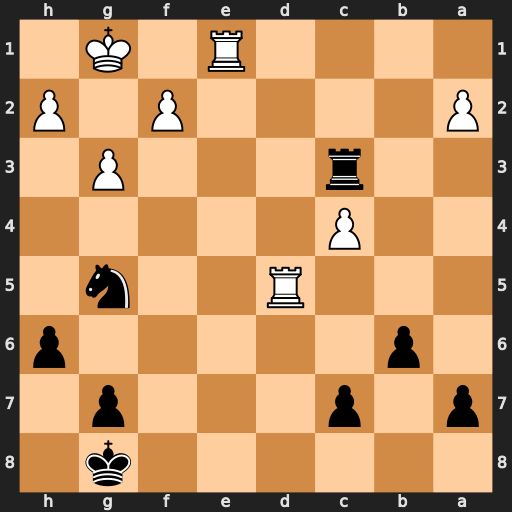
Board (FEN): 6k1/p1p3p1/1p5p/3R2n1/2P5/2r3P1/P4P1P/4R1K1
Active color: b
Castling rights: -
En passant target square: -
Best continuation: Nf3+ Kf1 Nxe1